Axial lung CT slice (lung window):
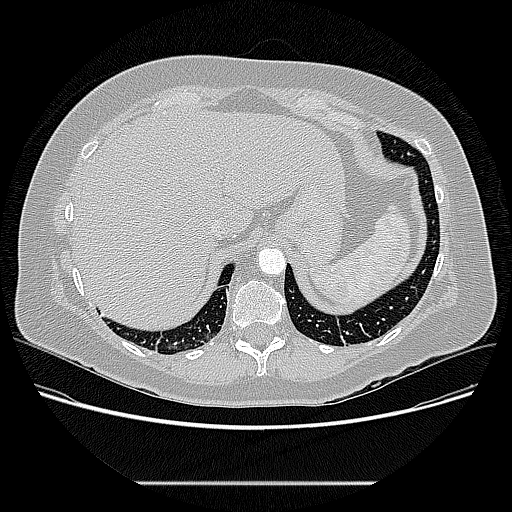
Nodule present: no